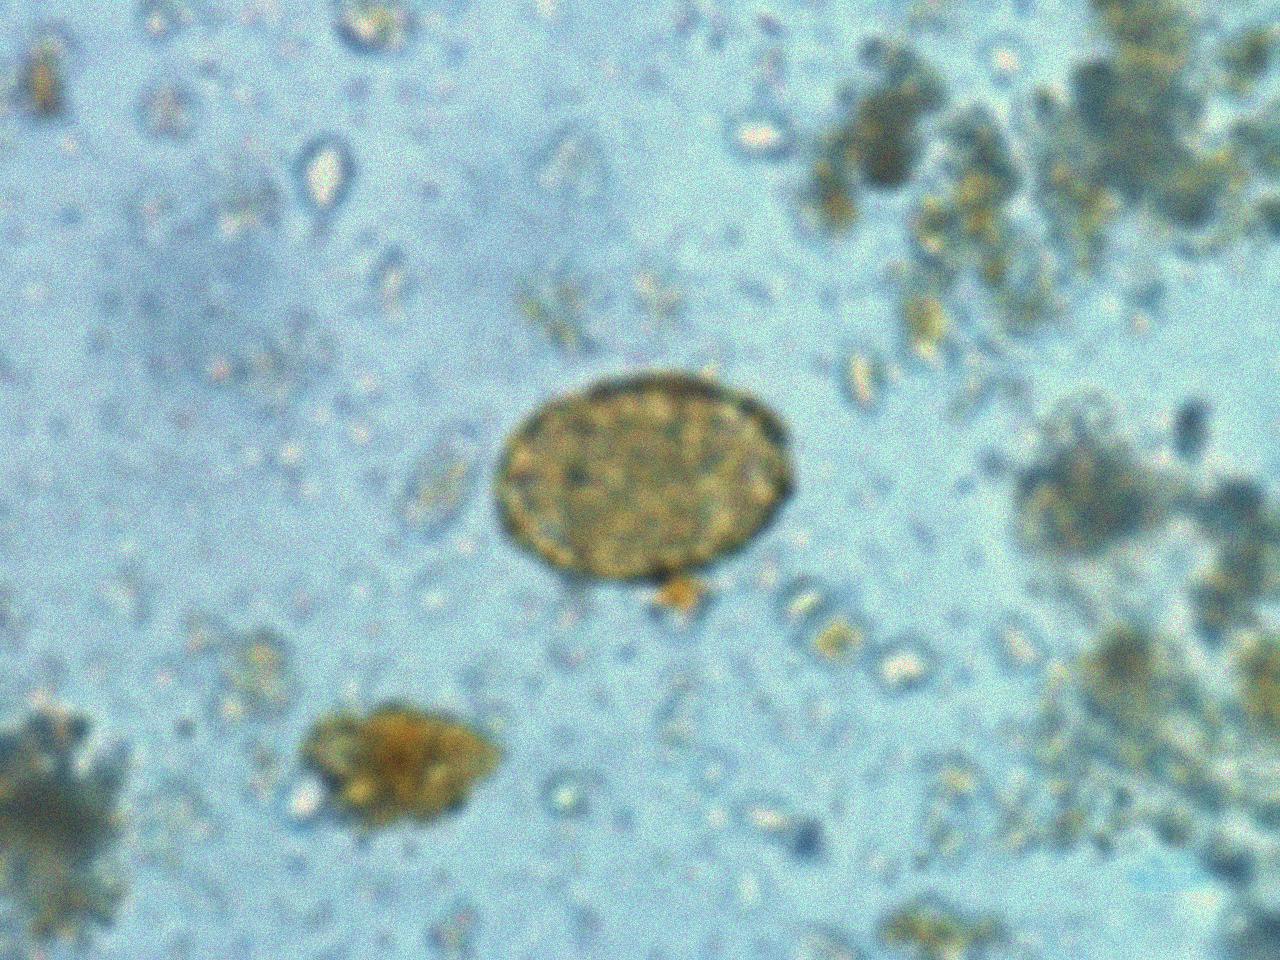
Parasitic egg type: Ascaris lumbricoides